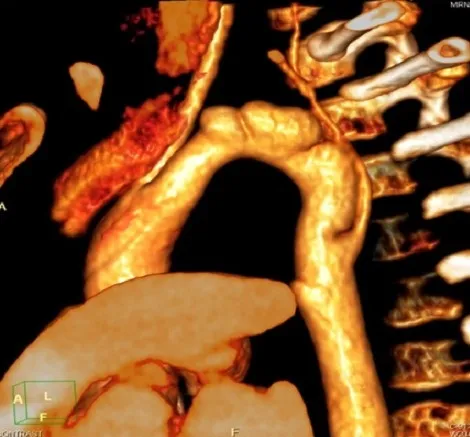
3D reconstruction showing the cervical aortic arch associated to 3 aneurysms of the aortic arch.
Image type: radiology (ct)